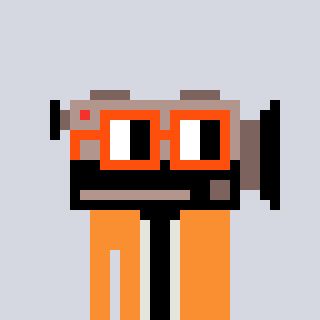
a pixel art character with square orange glasses, a camcorder-shaped head and a orange-colored body on a cool background